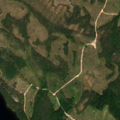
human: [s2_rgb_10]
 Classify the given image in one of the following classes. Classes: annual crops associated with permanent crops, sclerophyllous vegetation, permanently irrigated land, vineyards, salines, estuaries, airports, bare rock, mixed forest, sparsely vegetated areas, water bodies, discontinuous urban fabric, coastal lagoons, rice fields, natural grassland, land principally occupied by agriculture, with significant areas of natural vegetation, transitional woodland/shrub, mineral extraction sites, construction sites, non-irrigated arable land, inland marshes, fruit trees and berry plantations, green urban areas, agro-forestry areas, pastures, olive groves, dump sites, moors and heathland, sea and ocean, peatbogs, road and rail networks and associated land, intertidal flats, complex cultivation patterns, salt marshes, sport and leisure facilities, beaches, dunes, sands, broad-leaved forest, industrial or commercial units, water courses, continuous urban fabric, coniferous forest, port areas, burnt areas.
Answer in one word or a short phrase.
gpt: coniferous forest, transitional woodland/shrub, water bodies